Field crop: tomato
Growth stage: 1
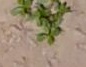
Species: portulaca